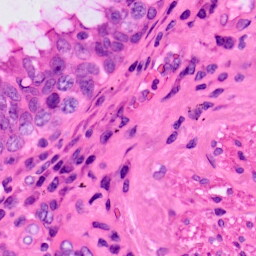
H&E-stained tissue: Lung